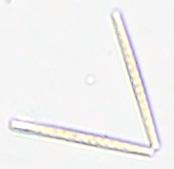
Label: Thalassionema